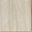
Piece: xx